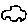
Label: car